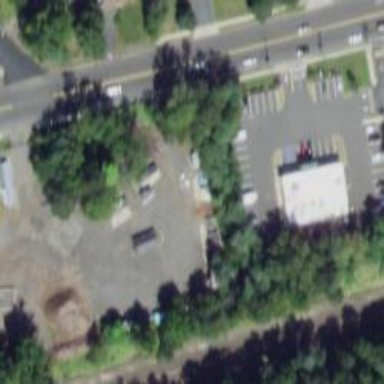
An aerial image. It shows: Industrial building designated as recycling center.